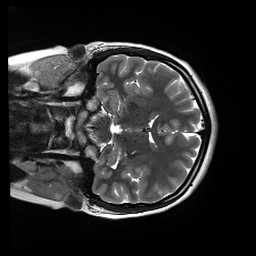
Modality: T2w
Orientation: coronal
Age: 19
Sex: female